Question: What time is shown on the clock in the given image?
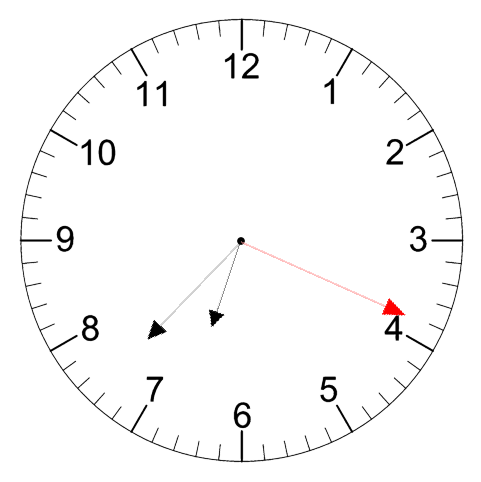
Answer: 06:37:19